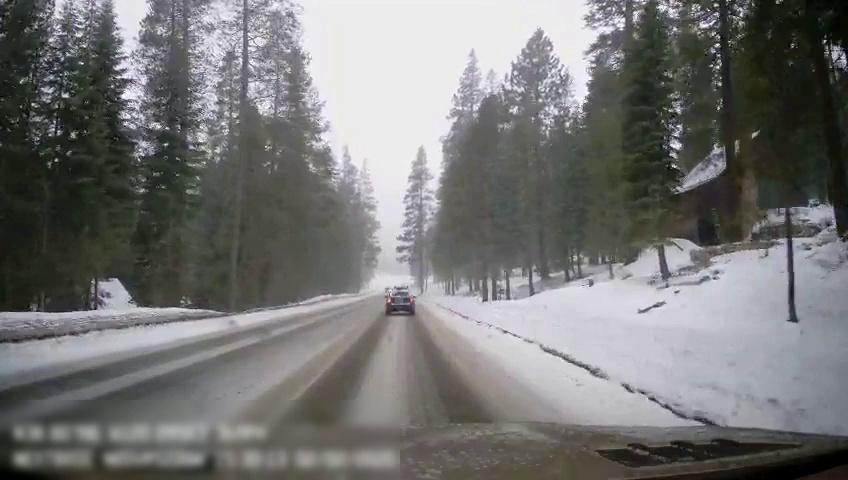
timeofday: Day
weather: Snowy
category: Drivable Space
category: Vehicles | SUV